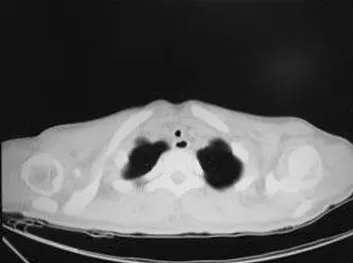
A chest computed tomography scan showing tracheal stenosis at thoracic inlet before treatment in Case 1.
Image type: radiology (ct)